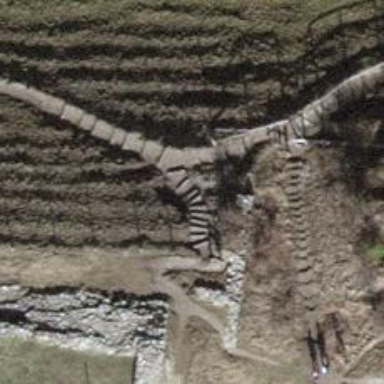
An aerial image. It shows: Road with steps.